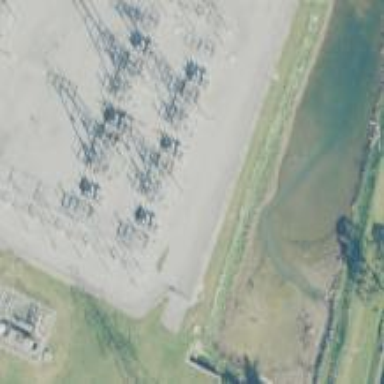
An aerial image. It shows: Switch for power supply.